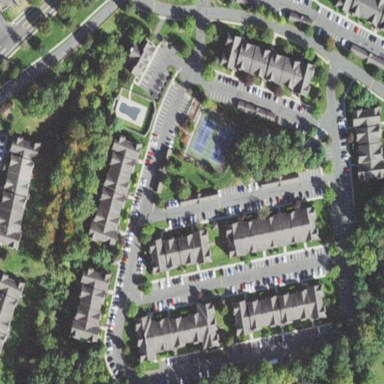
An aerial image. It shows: Residential area with apartments.